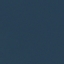
Land use / land cover class: SeaLake